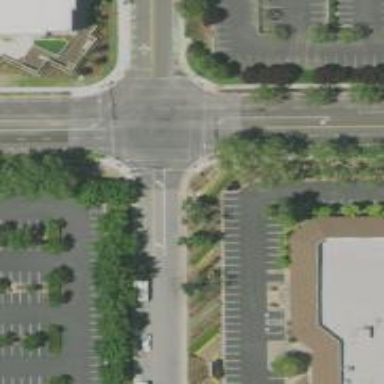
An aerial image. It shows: Crossing with line markings on the road.